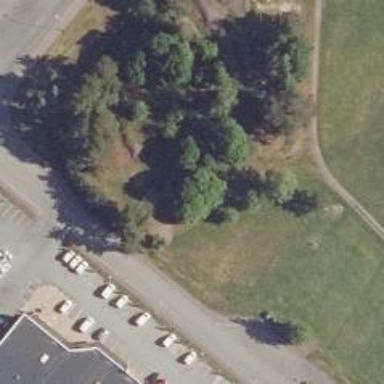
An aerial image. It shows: Disc golf basket.